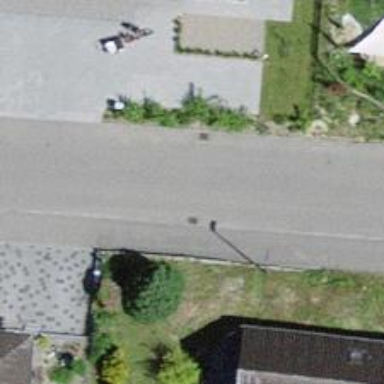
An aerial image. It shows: Residential road with asphalt surface. Sidewalk is present on the left side.